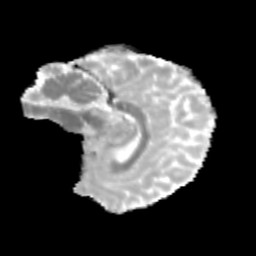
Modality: MD
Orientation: sagittal
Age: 13
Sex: female
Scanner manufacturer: siemens
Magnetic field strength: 3 T
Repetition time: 3.8 s
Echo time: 0.07 s